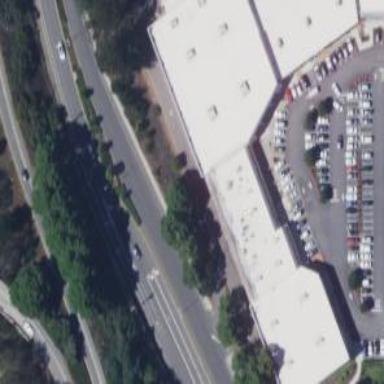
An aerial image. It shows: Department store building.